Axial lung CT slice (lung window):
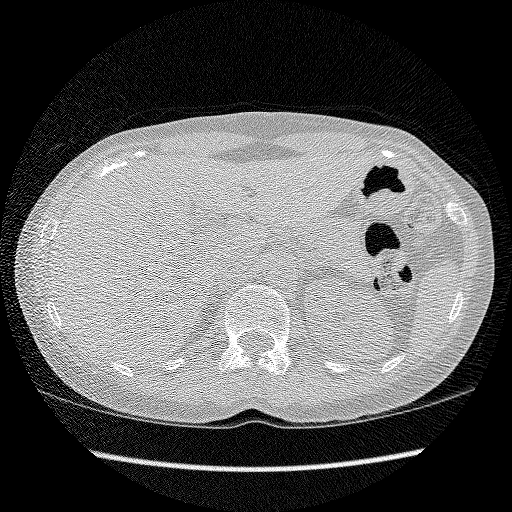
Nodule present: no